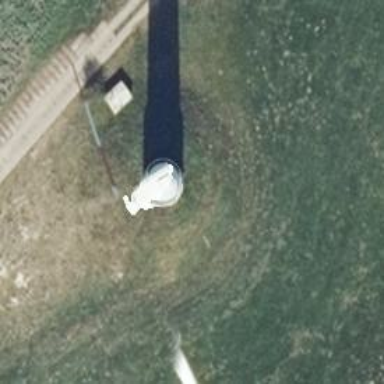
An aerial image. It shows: Wind turbine generator that utilizes wind as its source for generating electricity. It is of the horizontal axis type.